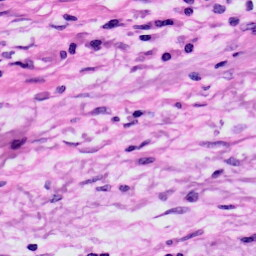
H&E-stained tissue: Skin